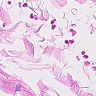
Metastatic tissue present: no